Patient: sex M, age 48
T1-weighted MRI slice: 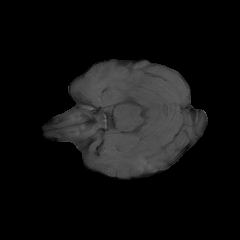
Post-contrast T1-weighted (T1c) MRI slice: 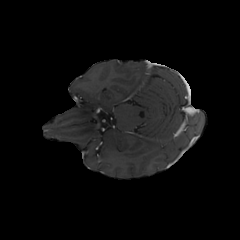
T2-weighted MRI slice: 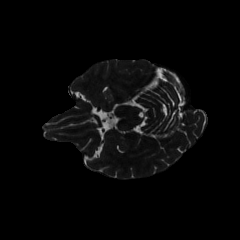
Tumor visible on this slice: no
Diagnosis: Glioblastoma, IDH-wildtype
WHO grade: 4